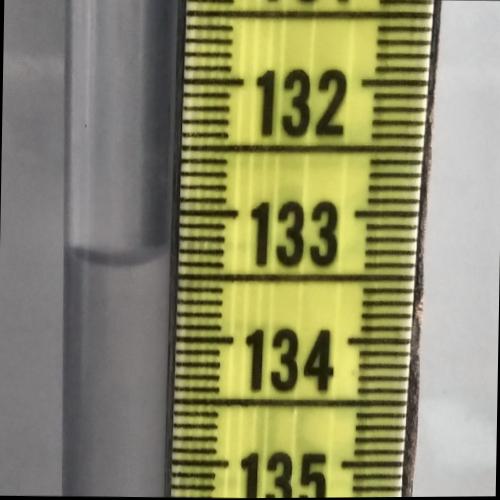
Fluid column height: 133.4 cm